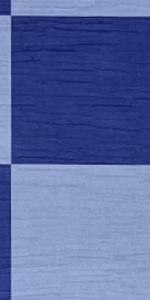
Label: Empty